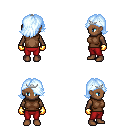
a pixel art fantasy rpg character, female body template, human, dark skin, brown sleeveless shirt, red pants, white cyan swoop hairstyle, silver tiara, gold gloves, four views (front, back, left, right), 2x2 character sprite sheet, small pixel art, hard edges, no anti-aliasing